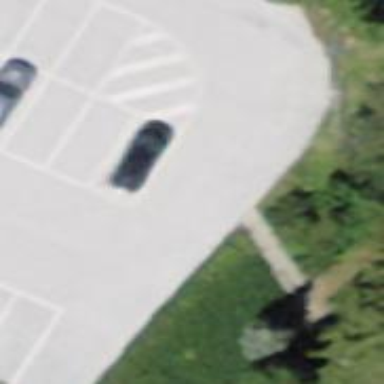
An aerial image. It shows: Asphalt parking aisle road for service vehicles.